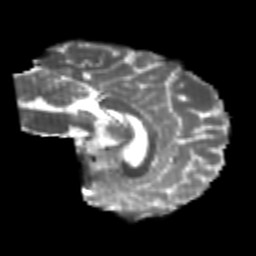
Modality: T2w
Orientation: sagittal
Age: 24
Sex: male
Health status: healthy
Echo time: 0.074 s